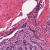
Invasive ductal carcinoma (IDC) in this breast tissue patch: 0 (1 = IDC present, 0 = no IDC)